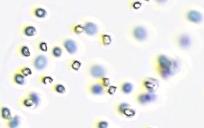
Label: Phaeocystis